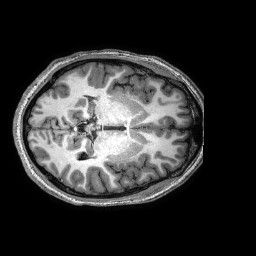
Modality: T1w
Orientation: axial
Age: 22
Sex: male